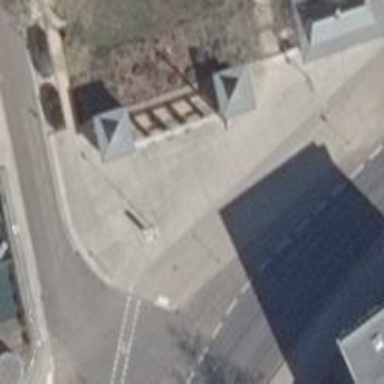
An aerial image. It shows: Taxi stand.